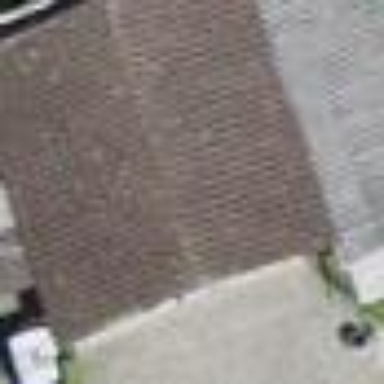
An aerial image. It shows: Garage building.